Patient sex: M
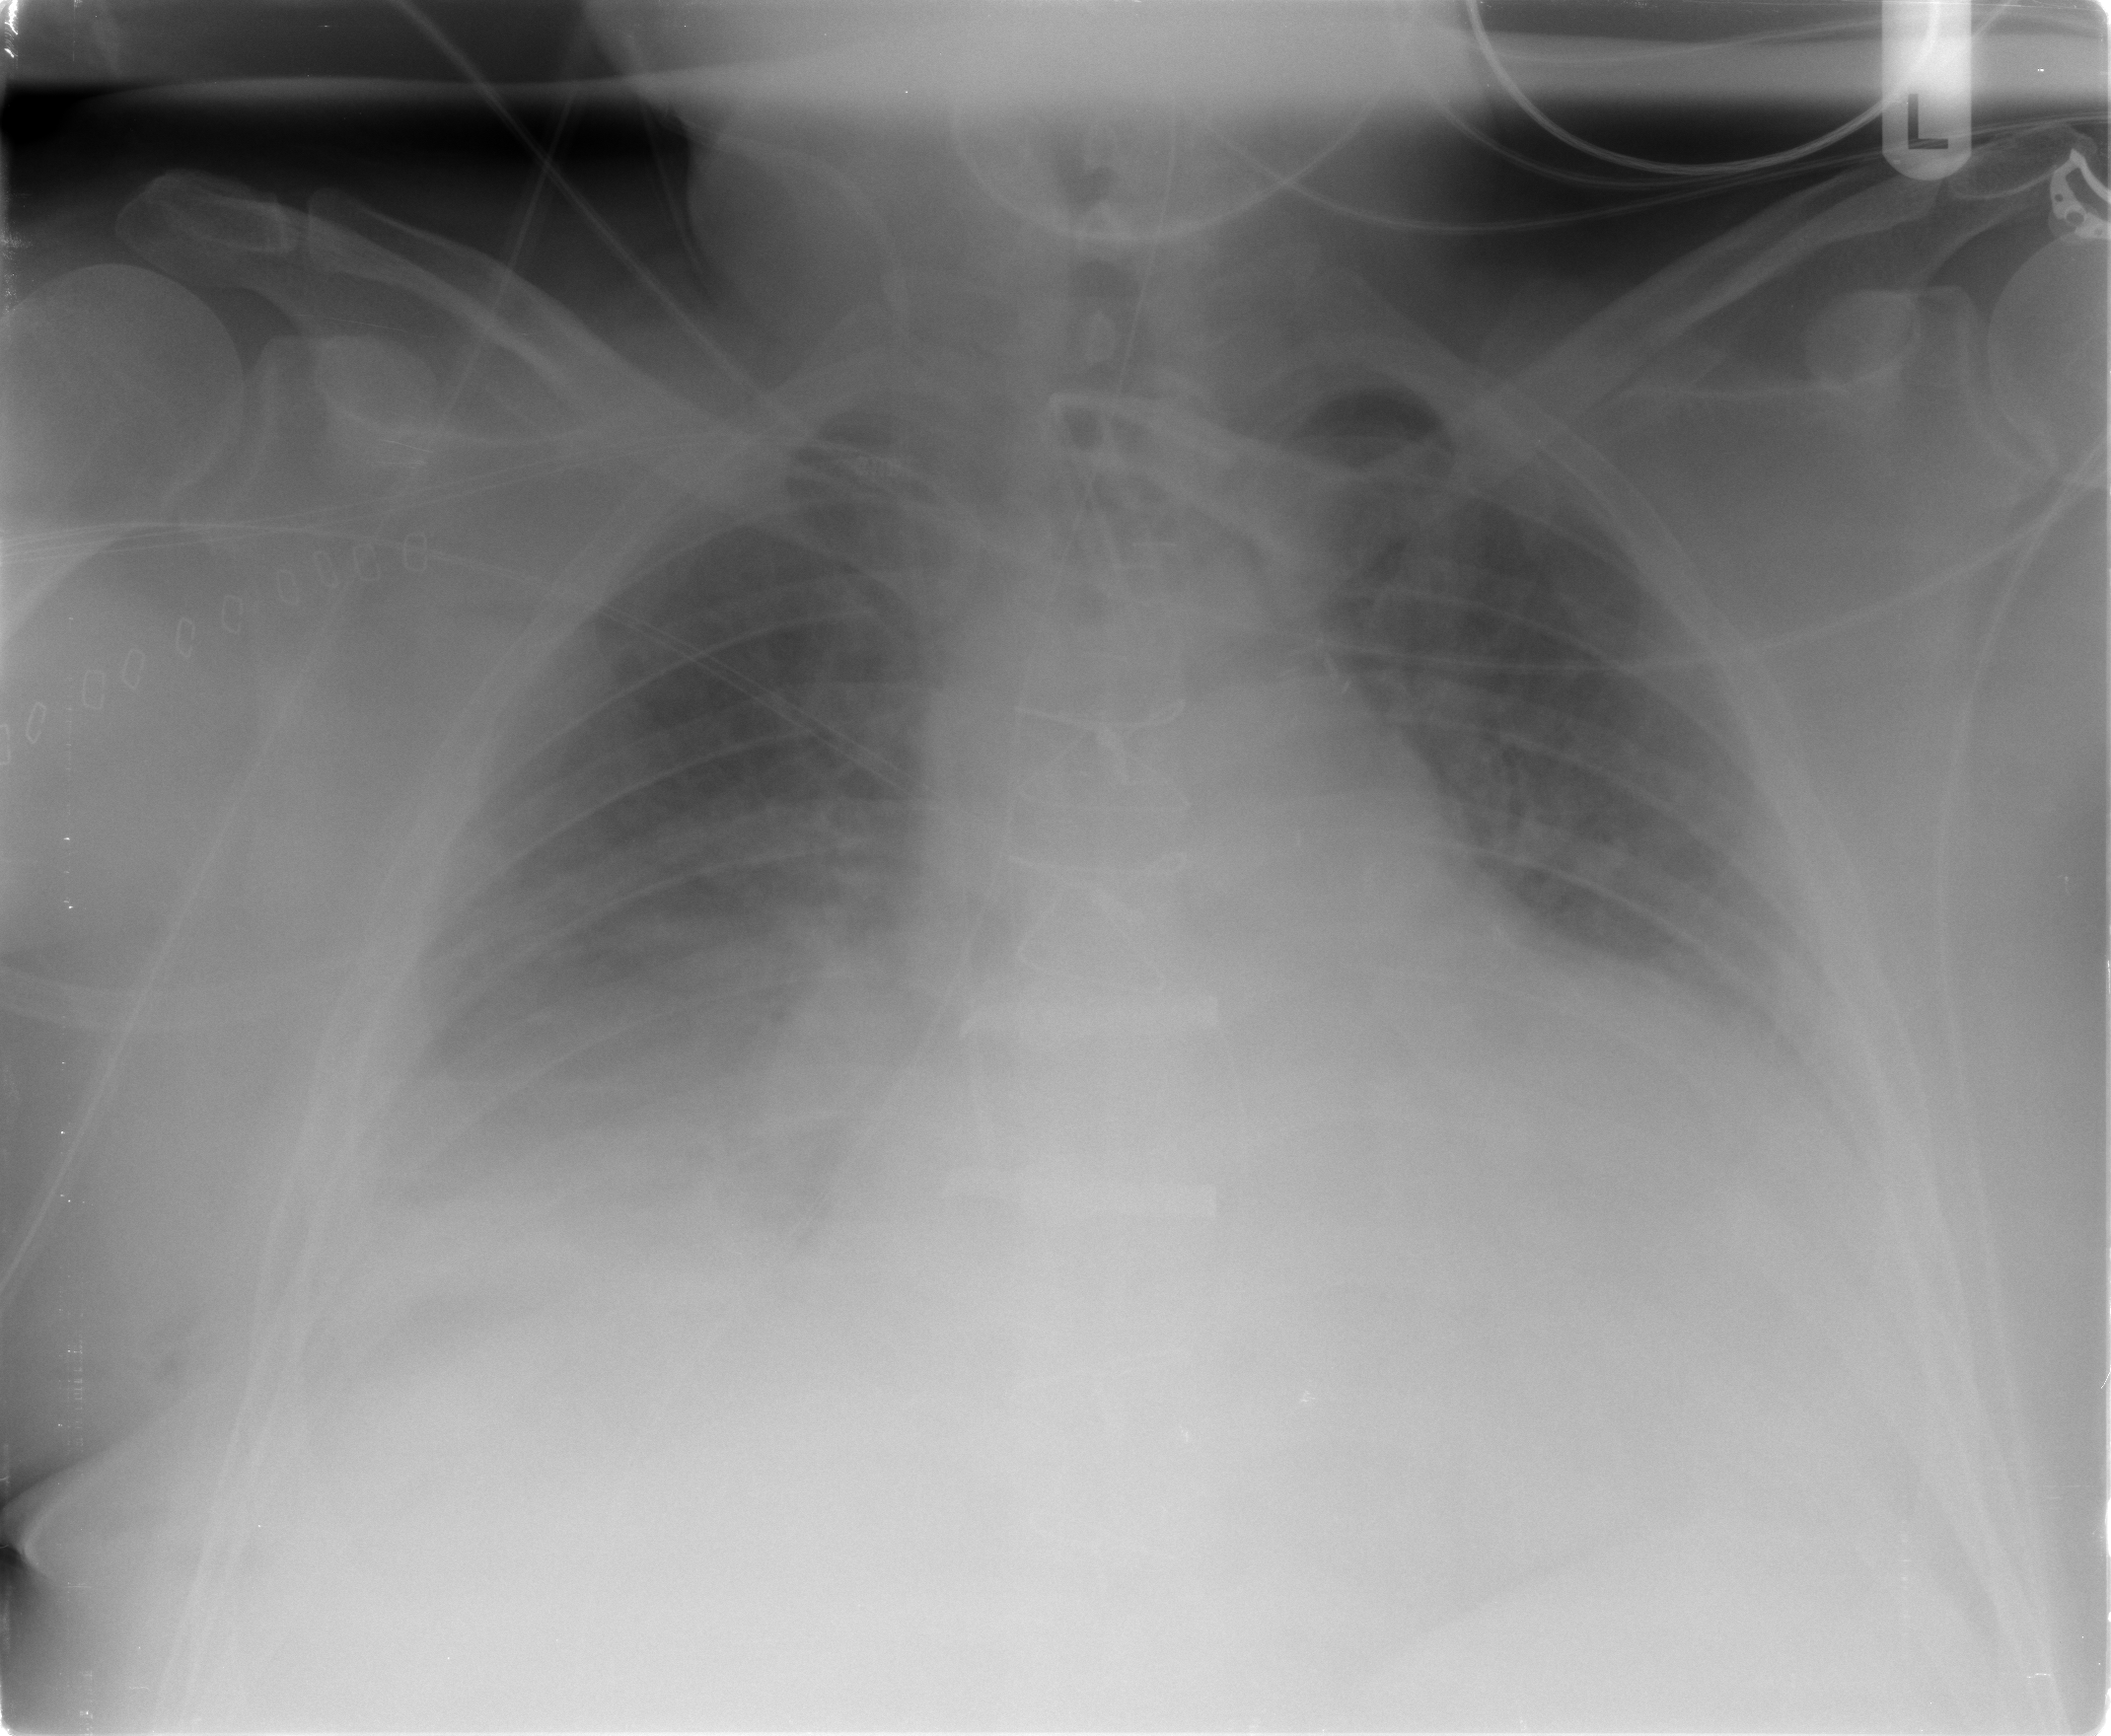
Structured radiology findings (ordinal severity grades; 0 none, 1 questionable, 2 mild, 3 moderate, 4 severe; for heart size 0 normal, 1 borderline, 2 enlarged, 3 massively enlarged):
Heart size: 3
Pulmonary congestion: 2
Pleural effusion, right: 2
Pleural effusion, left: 2
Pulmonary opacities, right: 2
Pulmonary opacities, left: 2
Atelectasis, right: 2
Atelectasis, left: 2